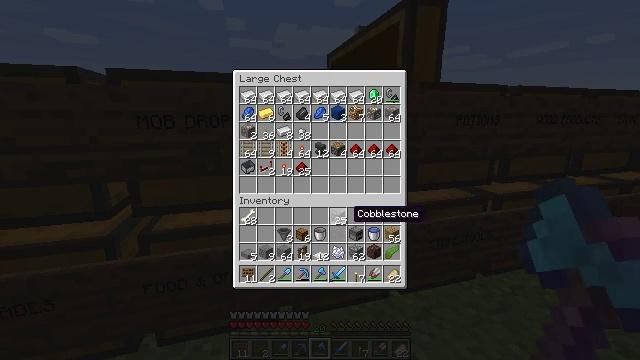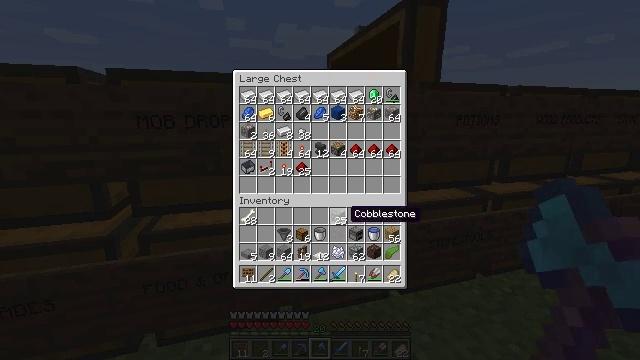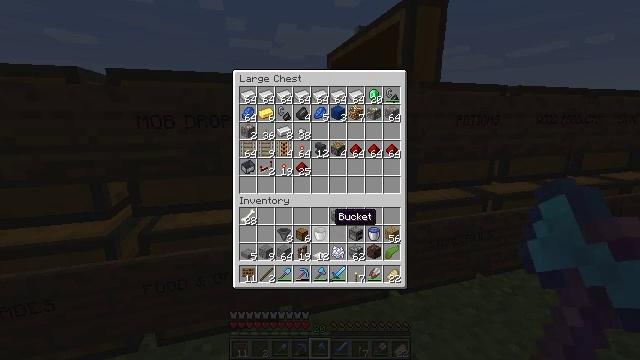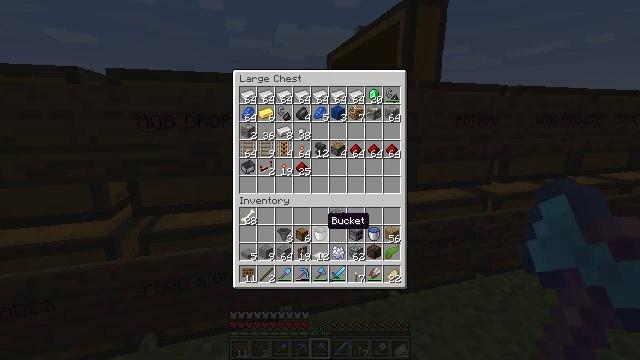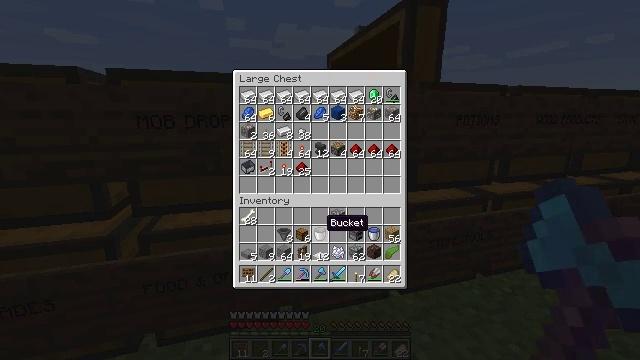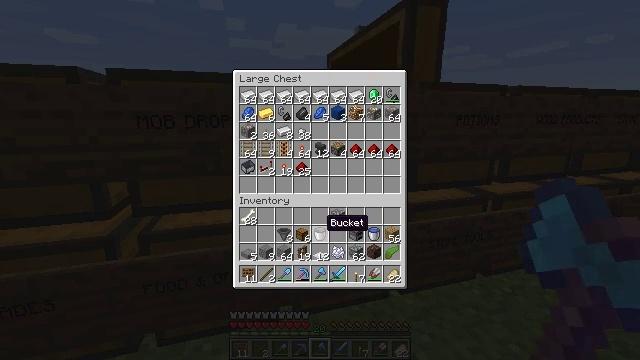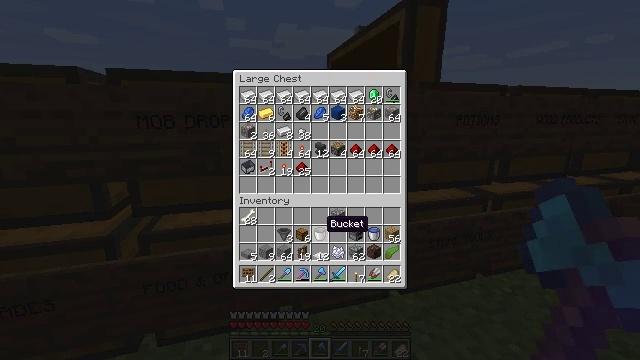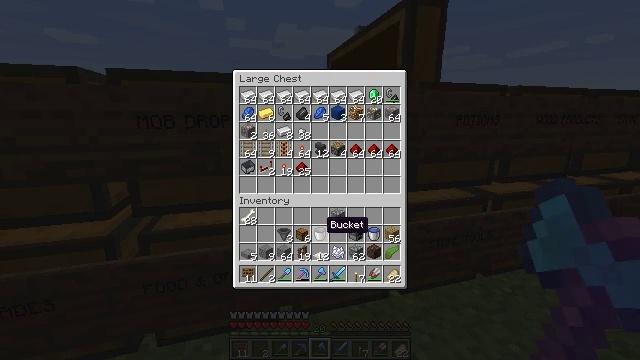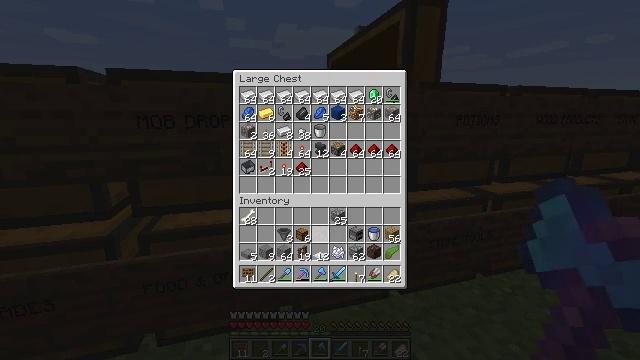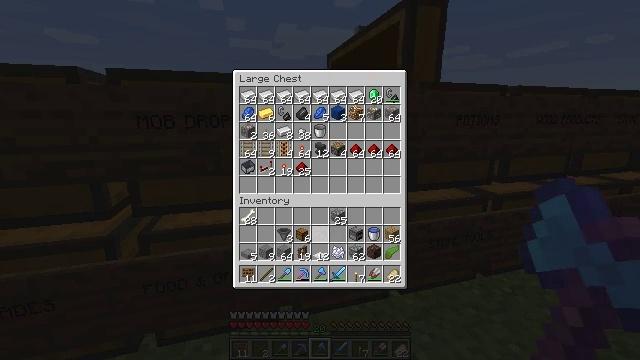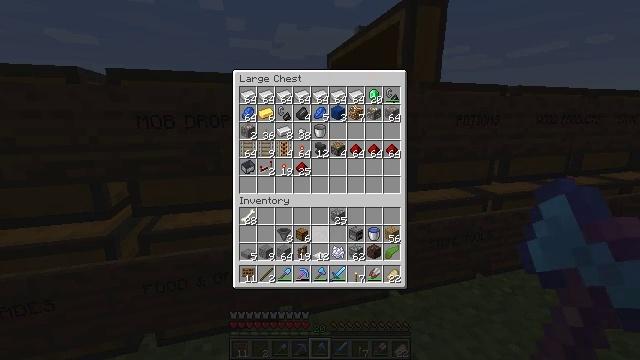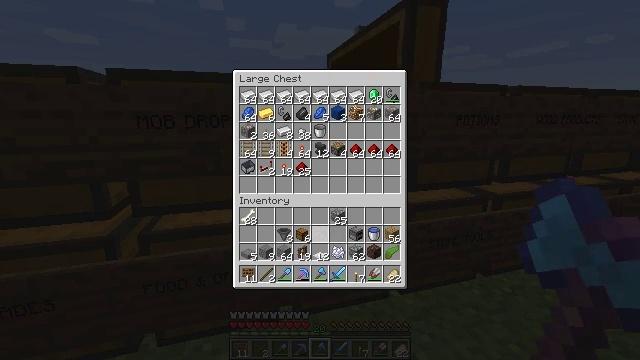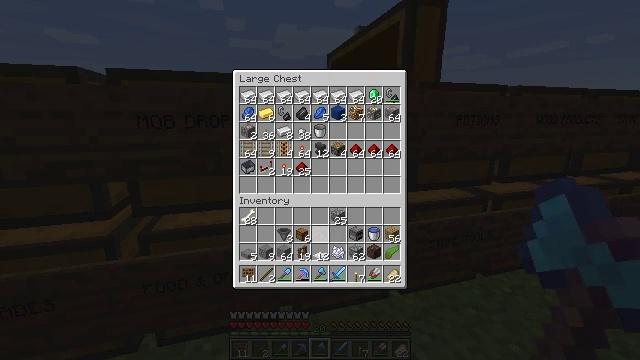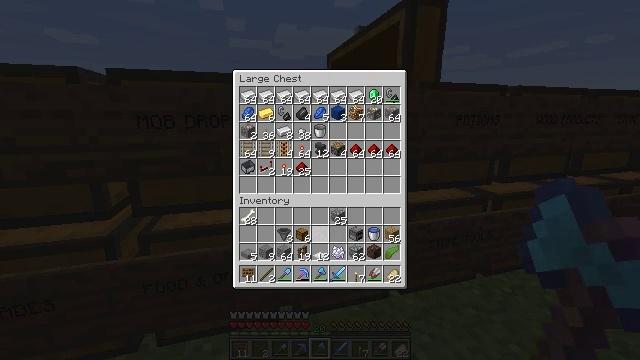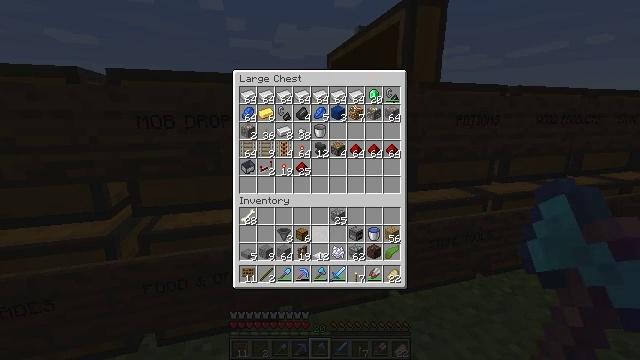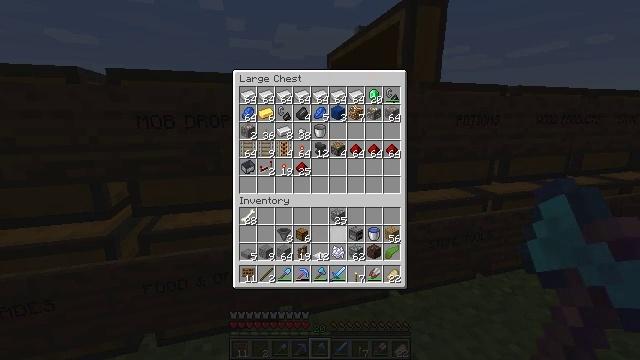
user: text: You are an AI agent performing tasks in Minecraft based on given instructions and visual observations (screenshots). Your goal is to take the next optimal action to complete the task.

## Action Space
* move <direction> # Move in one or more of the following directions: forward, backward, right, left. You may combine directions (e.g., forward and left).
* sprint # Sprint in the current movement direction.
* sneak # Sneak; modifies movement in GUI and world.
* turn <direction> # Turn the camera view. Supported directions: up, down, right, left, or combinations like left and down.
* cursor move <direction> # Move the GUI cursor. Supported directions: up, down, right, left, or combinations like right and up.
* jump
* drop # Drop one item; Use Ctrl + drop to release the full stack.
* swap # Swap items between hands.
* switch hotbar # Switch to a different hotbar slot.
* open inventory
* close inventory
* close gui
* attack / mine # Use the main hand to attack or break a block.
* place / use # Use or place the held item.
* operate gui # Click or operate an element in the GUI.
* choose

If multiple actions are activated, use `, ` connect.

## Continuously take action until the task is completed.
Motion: motion action
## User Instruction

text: Attack the torch to pick it up.
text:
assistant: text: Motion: sneak
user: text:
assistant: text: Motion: sneak, cursor move left
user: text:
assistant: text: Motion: sneak, cursor move left
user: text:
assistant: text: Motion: sneak
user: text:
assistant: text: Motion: sneak
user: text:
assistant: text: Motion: sneak
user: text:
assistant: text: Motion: sneak
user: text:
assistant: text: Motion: sneak, operate gui
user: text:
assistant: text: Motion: sneak, operate gui
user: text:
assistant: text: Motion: sneak, operate gui
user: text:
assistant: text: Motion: sneak
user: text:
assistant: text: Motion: sneak
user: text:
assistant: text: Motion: sneak
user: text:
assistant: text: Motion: sneak
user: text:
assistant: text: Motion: sneak, cursor move right
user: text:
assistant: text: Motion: sneak, cursor move right and up
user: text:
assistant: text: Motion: sneak
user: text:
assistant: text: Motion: sneak
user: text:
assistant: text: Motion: sneak
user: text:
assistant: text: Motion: sneak
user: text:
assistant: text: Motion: sneak
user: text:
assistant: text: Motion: sneak, cursor move right
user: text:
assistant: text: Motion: no_op
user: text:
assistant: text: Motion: no_op
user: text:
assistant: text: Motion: no_op
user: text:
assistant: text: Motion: no_op
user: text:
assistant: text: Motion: no_op
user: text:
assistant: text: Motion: no_op
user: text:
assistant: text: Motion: no_op
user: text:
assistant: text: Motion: no_op